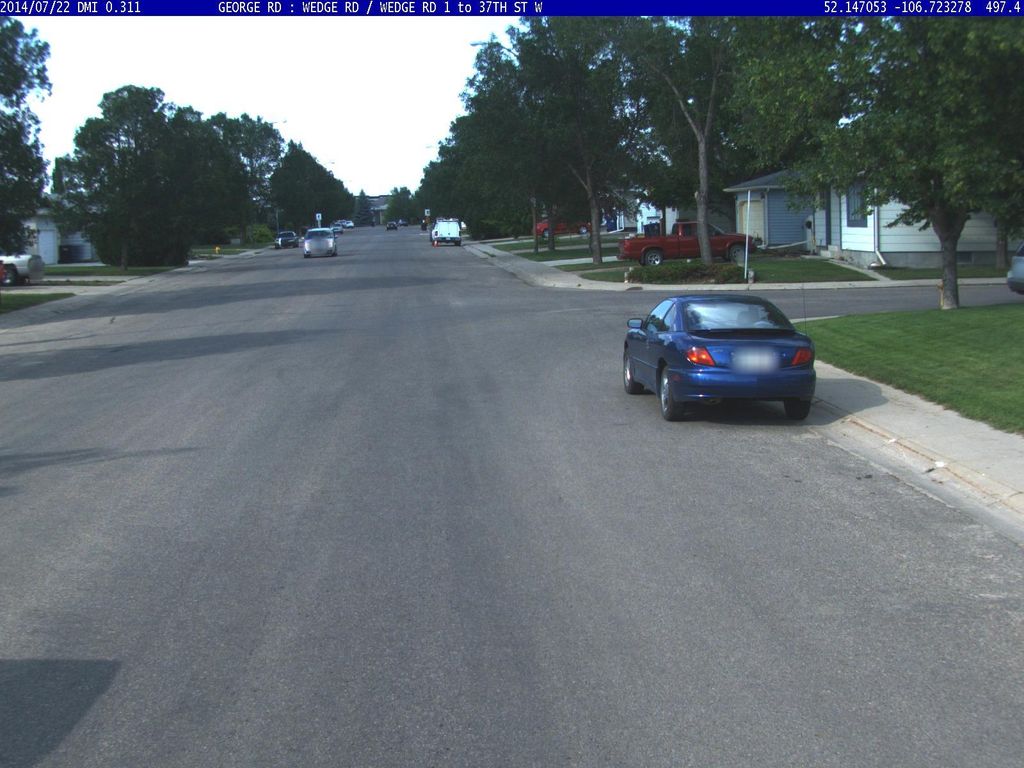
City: saskatoon